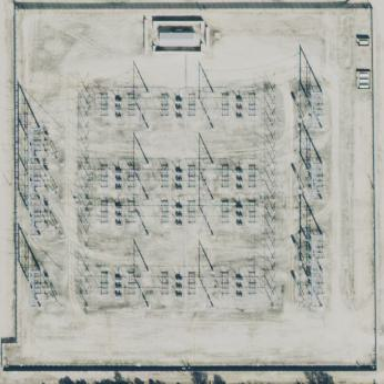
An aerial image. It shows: Outdoor power substation with fence surrounding it. The substation operates at the transmission level.